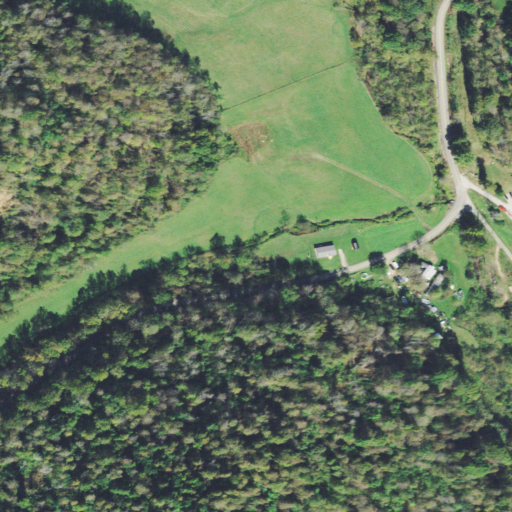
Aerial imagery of valley in Ohio named Sand Hollow containing deciduous forest, pasture, open development, low intensity development, and mixed forest